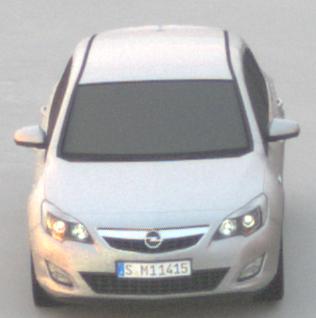
Make: Opel
Model: Astra 1.4 ecoFlex
Detailed model: Astra (J)
Model produced from: 2009/12
Model produced until: 2010/12
Doors: 5
Color: white
Road condition: dry road
Daytime: sunrise or sunset
Contrast: medium contrast